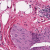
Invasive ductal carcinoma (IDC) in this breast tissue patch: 0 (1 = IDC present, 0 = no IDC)